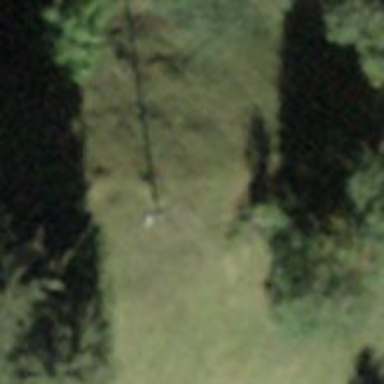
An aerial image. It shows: Power line is depicted.